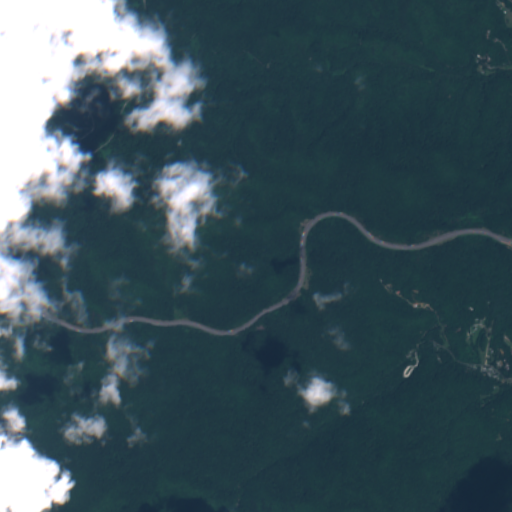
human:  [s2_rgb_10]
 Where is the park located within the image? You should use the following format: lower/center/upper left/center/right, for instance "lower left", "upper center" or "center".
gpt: The park is located in the upper right of the image.
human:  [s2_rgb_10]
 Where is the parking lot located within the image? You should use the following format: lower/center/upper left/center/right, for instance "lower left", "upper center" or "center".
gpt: The parking lot is located in the lower right of the image.
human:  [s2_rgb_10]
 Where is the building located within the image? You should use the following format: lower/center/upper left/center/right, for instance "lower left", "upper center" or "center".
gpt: The building is located in the upper right of the image.
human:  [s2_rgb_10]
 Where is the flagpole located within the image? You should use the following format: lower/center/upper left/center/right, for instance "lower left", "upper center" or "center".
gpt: The flagpole is located in the upper center of the image.
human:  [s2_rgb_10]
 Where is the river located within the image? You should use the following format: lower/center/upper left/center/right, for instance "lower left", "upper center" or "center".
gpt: The river is located in the lower right of the image.
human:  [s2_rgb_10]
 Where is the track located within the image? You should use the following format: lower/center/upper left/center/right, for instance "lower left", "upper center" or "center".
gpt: There is no track in the image.